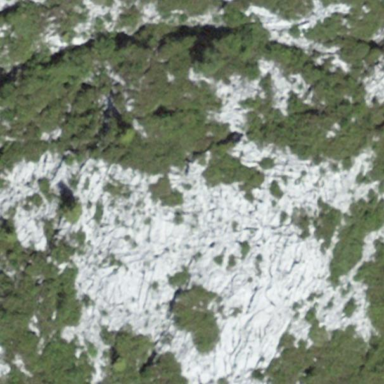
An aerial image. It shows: Landscape of bare rock.